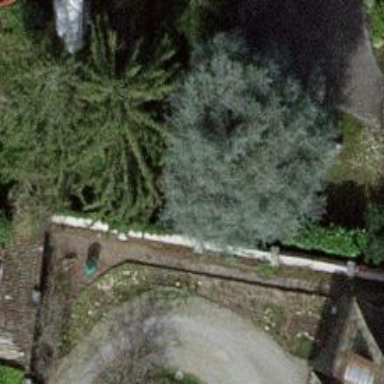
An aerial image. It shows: Evergreen tree with needle-leaved leaves.